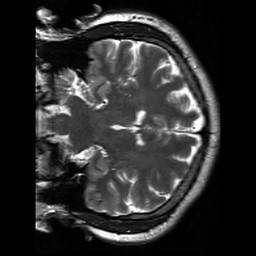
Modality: T2w
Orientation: coronal
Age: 28
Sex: male
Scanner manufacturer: siemens
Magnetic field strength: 3 T
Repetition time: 7 s
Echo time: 0.09 s